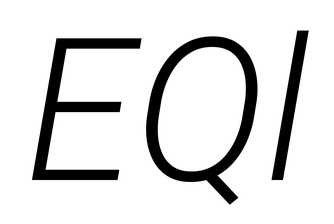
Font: Roboto-Italic_Light_Italic